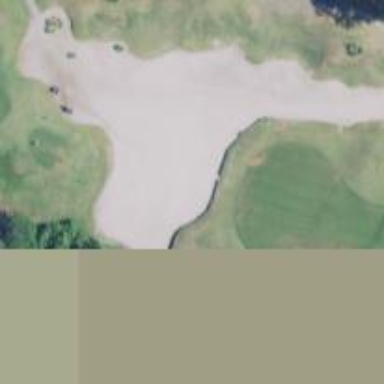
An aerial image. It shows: Golf bunker filled with natural sand.